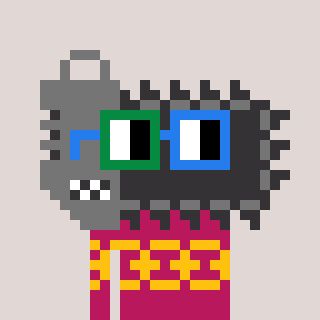
a pixel art character with square green and blue glasses, a chainsaw-shaped head and a darkpink-colored body on a warm background